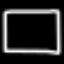
Label: square